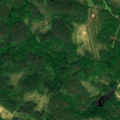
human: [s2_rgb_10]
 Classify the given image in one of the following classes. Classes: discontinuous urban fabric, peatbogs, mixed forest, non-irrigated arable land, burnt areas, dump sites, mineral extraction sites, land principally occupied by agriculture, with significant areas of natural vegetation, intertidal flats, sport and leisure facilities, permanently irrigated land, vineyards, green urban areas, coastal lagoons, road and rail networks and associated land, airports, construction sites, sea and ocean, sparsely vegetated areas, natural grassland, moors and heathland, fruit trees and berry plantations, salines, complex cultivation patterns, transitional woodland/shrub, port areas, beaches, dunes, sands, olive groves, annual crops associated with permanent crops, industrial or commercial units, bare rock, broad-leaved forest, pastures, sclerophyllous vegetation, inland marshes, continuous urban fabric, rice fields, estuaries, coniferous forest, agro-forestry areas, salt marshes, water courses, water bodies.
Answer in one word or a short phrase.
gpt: coniferous forest, mixed forest